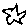
Label: star